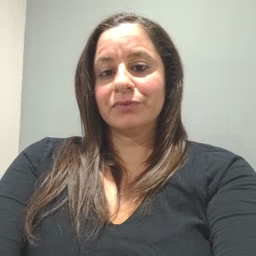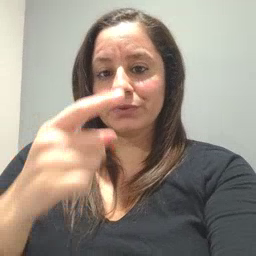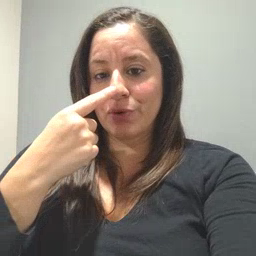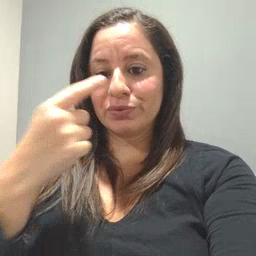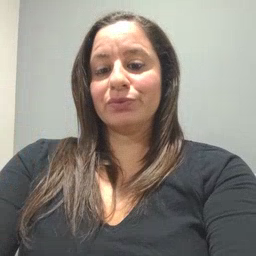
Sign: nose